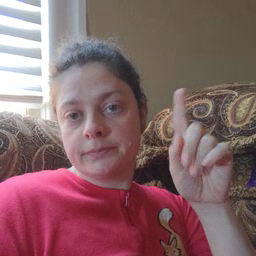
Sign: up